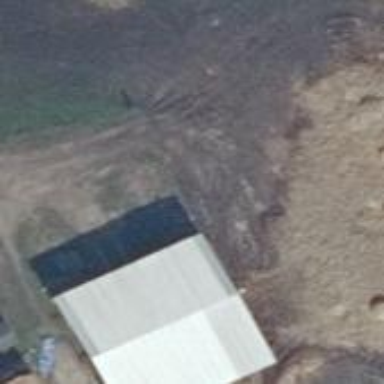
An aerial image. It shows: Farm building.